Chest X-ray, PA view. Patient: 45 years old, sex M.
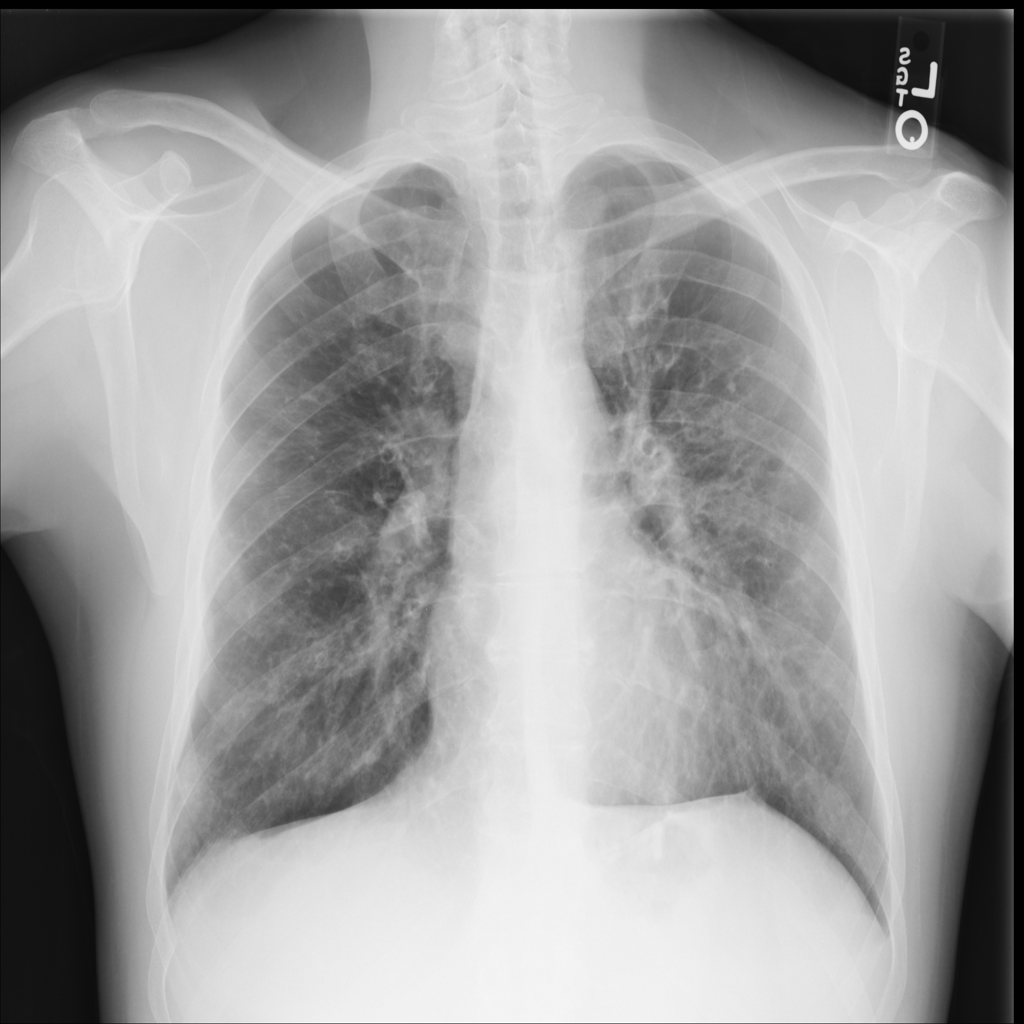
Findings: No Finding